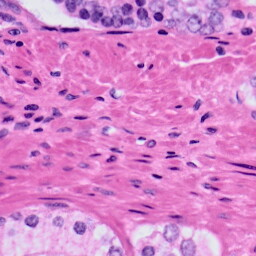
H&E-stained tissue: Prostate